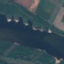
Land use / land cover class: River